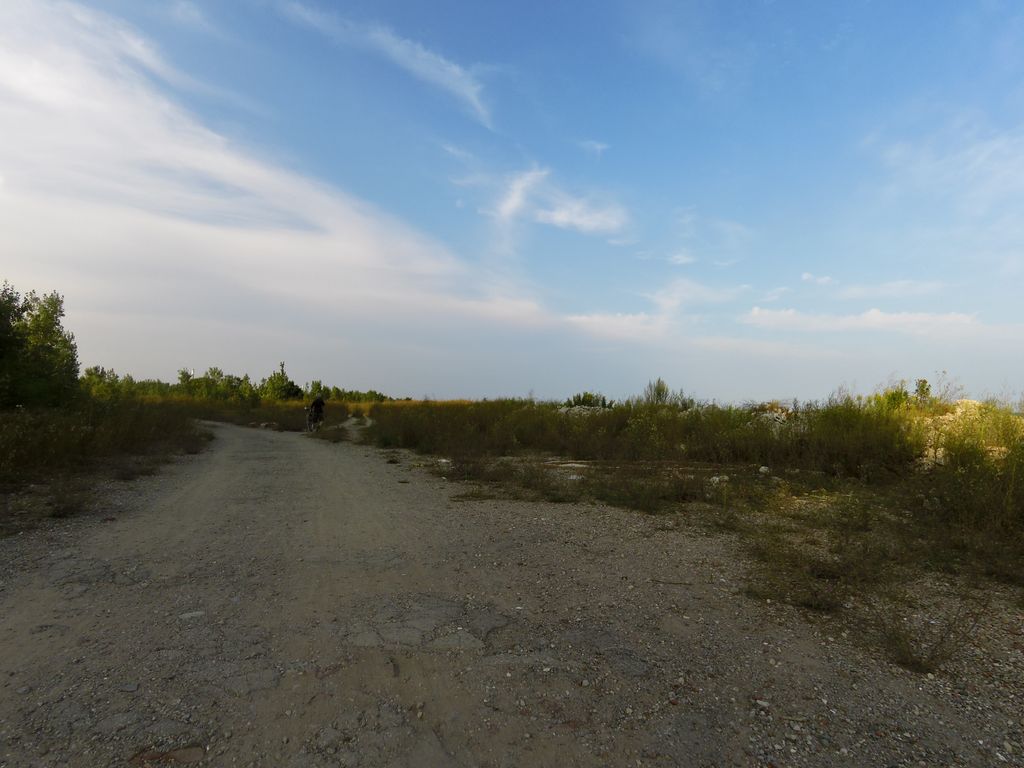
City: toronto